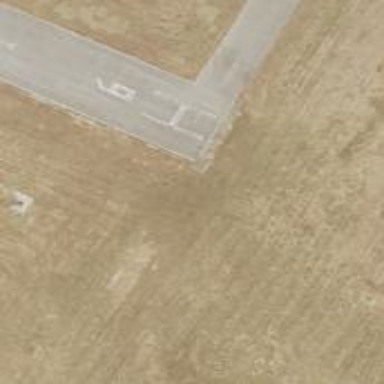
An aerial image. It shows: Asphalt runway at the airport.